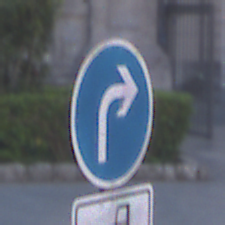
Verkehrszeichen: VorgeschriebeneFahrtrichtungRechts
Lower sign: MehrspurigeFahrzeugeFrei8
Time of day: SunriseSunset
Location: Outdoor (Urban)
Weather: PartlyCloudy
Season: NotSpecified
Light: Natural